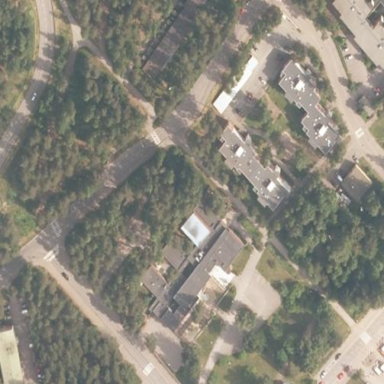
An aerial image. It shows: Public building that is place of worship.